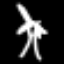
Label: palm tree